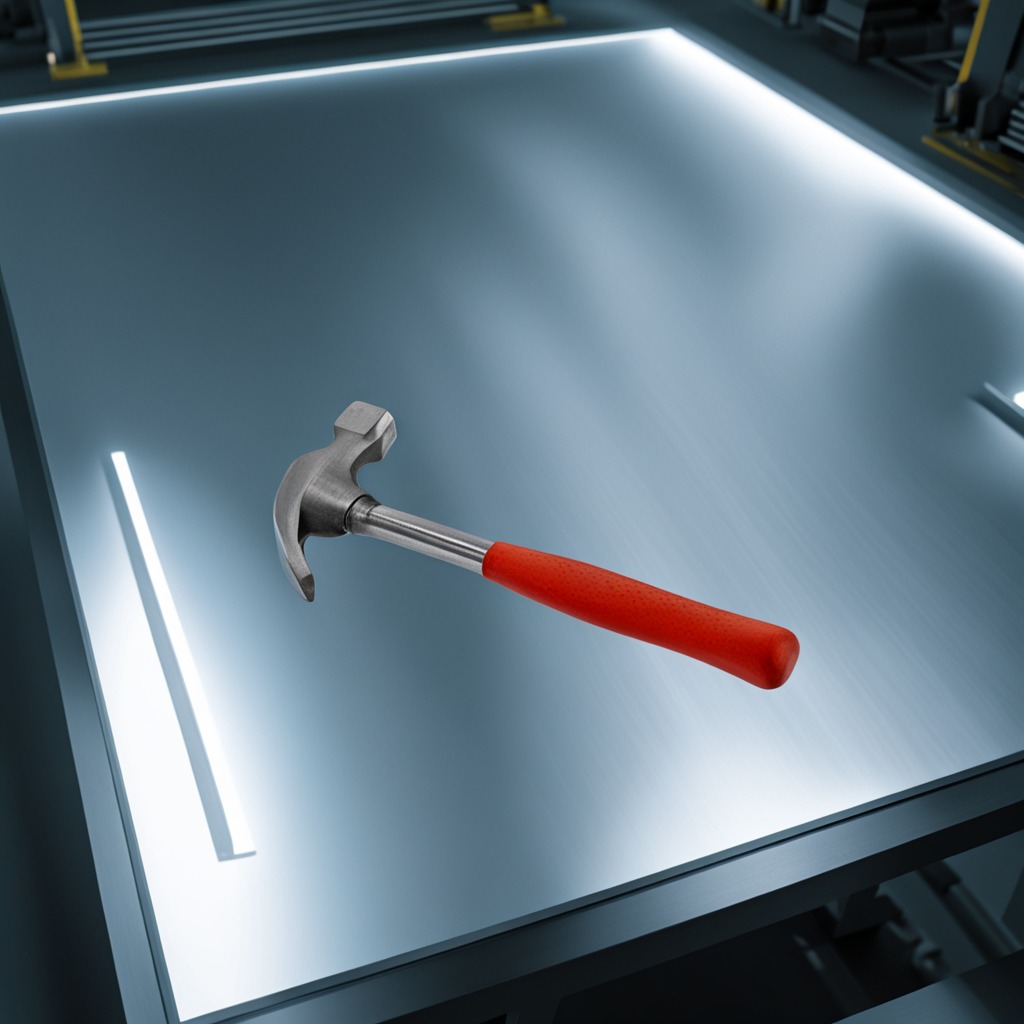
A hammer is lying on the metal table in a machine shop under fluorescent lights.